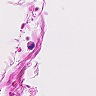
Metastatic tissue present: no